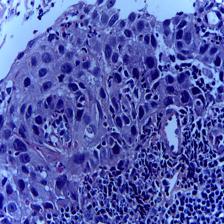
Diagnosis: OSCC